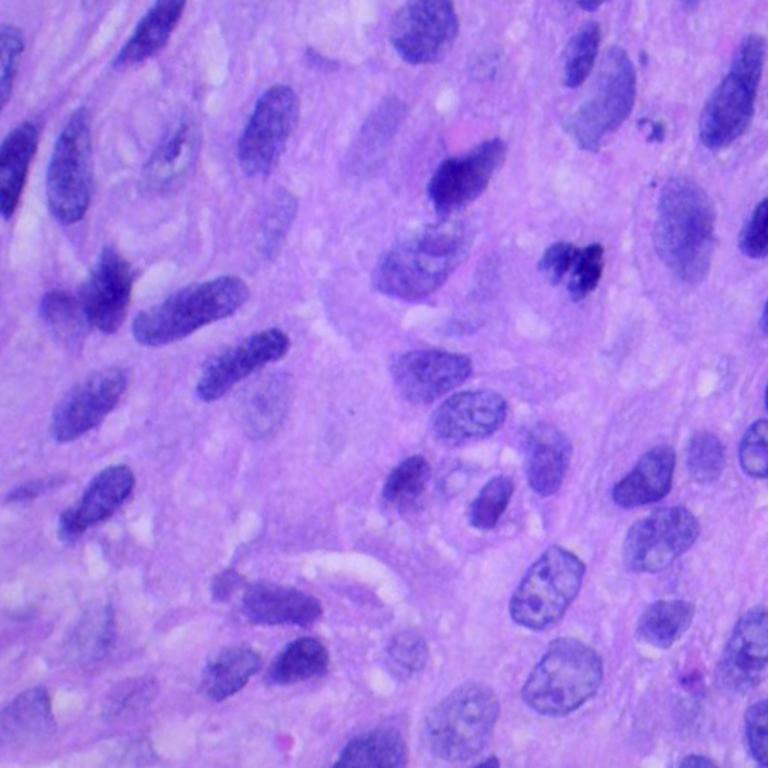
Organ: lung
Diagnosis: squamous carcinomas